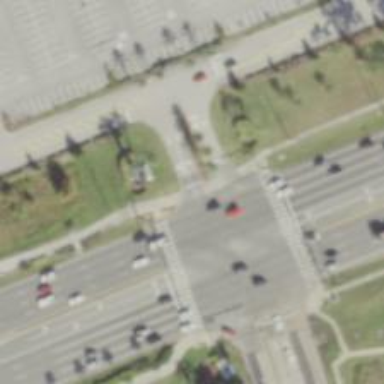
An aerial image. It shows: Marked crossing on the road.